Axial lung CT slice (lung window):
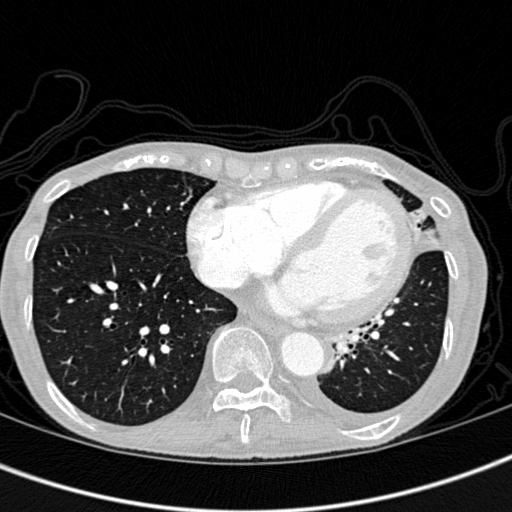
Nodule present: no